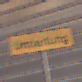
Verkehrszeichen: Umleitungsankuendigung
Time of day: MorningAfternoon
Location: Outdoor (Urban)
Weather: Clear
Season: NotSpecified
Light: Natural